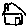
Label: house